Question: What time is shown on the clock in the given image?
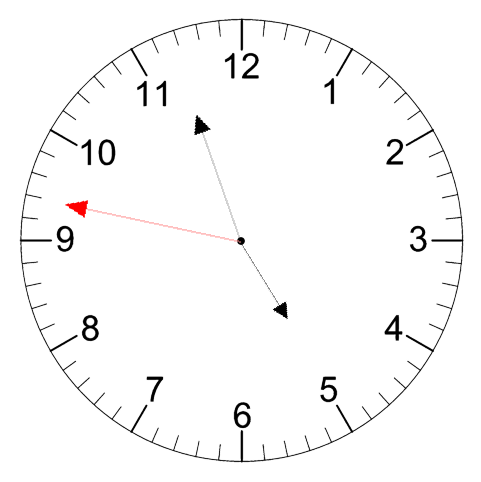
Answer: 04:56:47